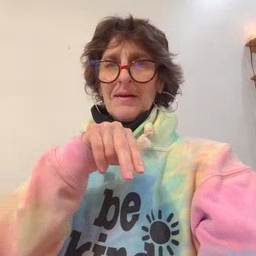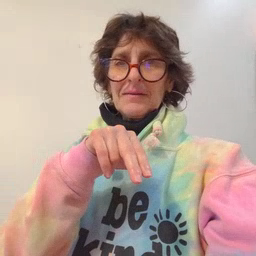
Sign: tongue